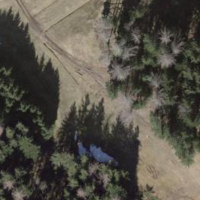
EUNIS habitat code: 43
Species observed at this site:
Caltha palustris